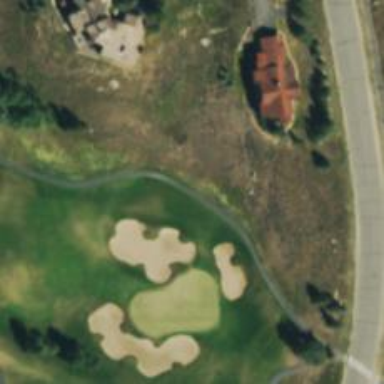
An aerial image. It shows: Path for golf carts.